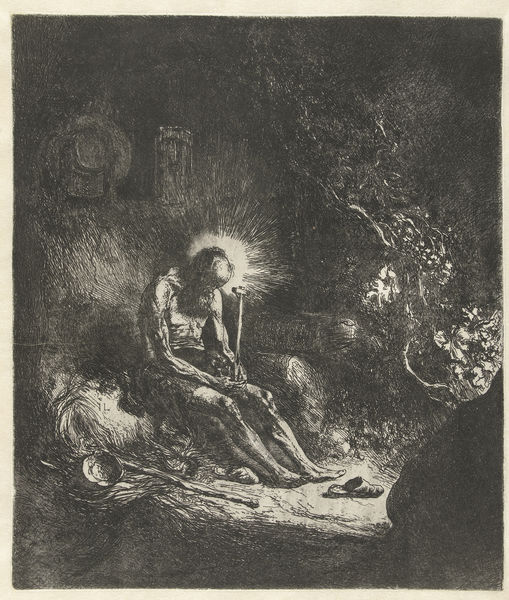
Titel: Heilige Hieronymus
Künstler: Jan Lievens
Standort: Amsterdam
Institution: Rijksmuseum
Schlagwörter: baum, dunkel, mann, sitzen, hell, hut, licht, nacht, zeichnung, bart, rembrandt, sitzend, höhle, stock, bein, romantik, schuh, schein, pantoffel, gebückt, erleuchtung, heilig